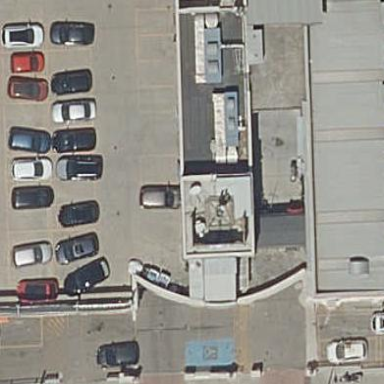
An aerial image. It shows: Commercial building.